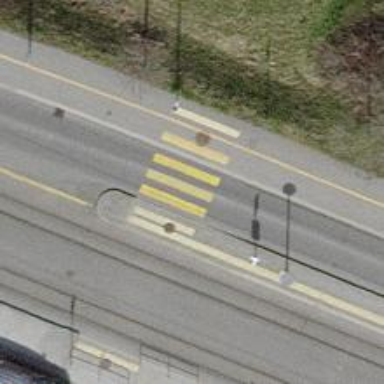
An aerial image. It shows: Marked crossing with zebra stripes on the road.